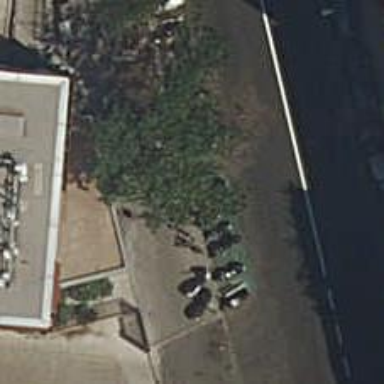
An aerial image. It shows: Motorcycle parking area.